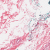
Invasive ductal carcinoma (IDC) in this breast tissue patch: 0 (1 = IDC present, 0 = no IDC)